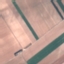
Land use / land cover: AnnualCrop